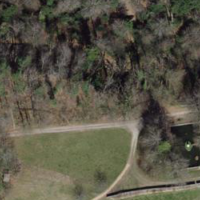
EUNIS habitat code: 44
Species observed at this site:
Symphoricarpos albus